Question: I need to write some code for a method that will return the number of objects that are touching each other for a java project i'm working on. This can be kind of hard to wrap your head around so here is a visual example.

Where the light grey square is the Start, (that needs to be able to be any of the squares), and any square that is colored is a copy of the exact same object(Same code); I need to be able to find the amount of squares in any given pattern, as long as they are touching another one. This one would return 42, if i counted right, because that's the number of colored squares.
I have access to methods that that will check for blocks above, below, and to either side of the block and will return a Boolean, but they can only see 1 above, 1 below, and 1 two each side . I think it needs to set off some kind of chain reaction. Where the other blocks check 1 above, below, and to the sides of themselves. Specifically this will be written in java, but is more of an algorithm/math question.
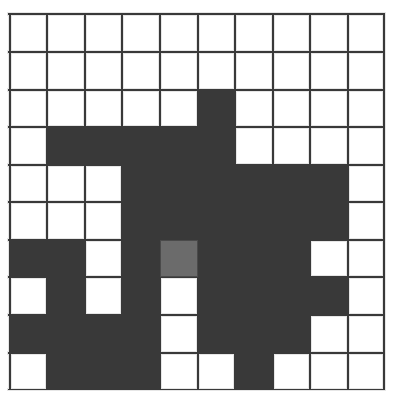
Answer: '''
Create two lists - you can call them open and closed.
Add the start square to the open list.
While the open list is not empty:
Remove one of the objects from the open list.
Add this object to the closed list.
For each of the 4 addjacent squares to this object:
If the square is not in the open or closed lists and is the type you are trying to find add this square to the open list.
The size of the closed list is your answer.
'''
Since you appear to be storing many references to the same object on you plane instead of different objects at each location, checking the lists to see if the object is already in them will not work.
One workaround for this is to replace the lists with two boolean arrays the size of your plane, and instead of adding or removing objects from a list flip the value of the boolean at the same location as the square you are processing to true or false.
Another way would be to create different objects for each grid location and give them another variable to tell if they are the type you are looking for, instead of looking for the same object.
A third way is to add an object which represents a plane position to the lists instead of adding the object you have found at that position.